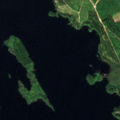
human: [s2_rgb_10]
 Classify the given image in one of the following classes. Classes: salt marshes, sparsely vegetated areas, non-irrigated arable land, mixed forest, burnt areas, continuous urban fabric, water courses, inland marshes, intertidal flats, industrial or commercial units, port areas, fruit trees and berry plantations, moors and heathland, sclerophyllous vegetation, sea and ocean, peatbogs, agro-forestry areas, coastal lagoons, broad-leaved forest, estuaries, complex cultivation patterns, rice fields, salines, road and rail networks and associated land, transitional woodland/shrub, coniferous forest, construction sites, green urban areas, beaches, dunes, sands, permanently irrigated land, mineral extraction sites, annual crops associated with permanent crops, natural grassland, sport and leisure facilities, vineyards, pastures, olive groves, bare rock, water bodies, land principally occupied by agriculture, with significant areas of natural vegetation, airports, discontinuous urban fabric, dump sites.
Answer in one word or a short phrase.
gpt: coniferous forest, mixed forest, water bodies